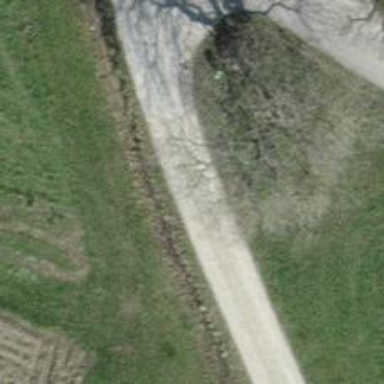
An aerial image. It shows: Track with compacted grade2 surface.